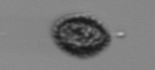
Label: Pseudochattonella_farcimen